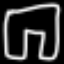
Label: pants